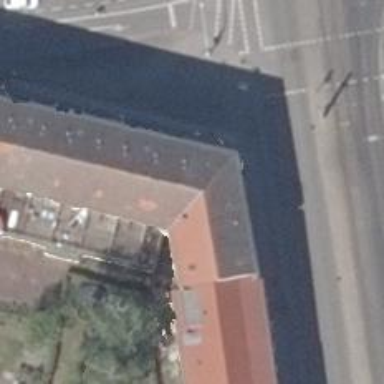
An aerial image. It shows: Furniture shop.